Question:
the question is in the picture as well
I have done this but This code is not functioning
form1 (dashboard)
'''
public partial class dashboard : Form
{
public static FlowLayoutPanel form1Panel;
public dashboard()
{
InitializeComponent();
}
private void dashboard_Load(object sender, EventArgs e)
{
form1Panel = flowLayoutPanel1;
}
}
'''
in form 2
'''
private void Button2_Click(object sender, EventArgs e)
{
Button btn = new Button
{
Text = TbAccName.Text,
Width = 110,
Height = 80
};
dashboard.form1Panel.Controls.Add(btn);
dashboard obj = new dashboard();
Hide();
obj.Show();
}
'''
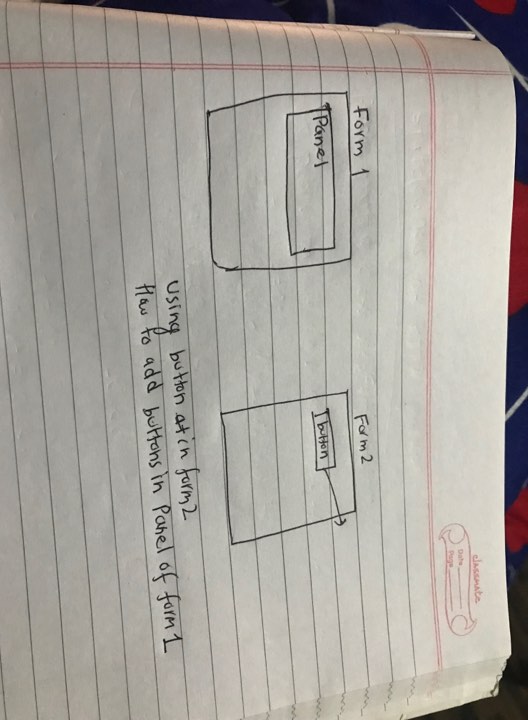
Answer: Assume we have two forms. 'Form1' and 'Form2'. In 'Form1' we have 'panel1'. We need to make this panel PUBLIC.
Try this code:
'''
public partial class Form1 : Form
{
public static Panel form1Panel;
...
private void Form1_Load(object sender, EventArgs e)
{
form1Panel = panel1;
}
}
'''
And in 'Form2' we can access to 'form1Panel' like this:
'''
public partial class Form2 : Form
{
...
private void button1_Click(object sender, EventArgs e)
{
Button myButton = new Button { Text = TbAccName.Text, Width=110, Height=80 };
Form1.form1Panel.Controls.Add(myButton);
}
}
'''
Hope that what you want.